Question: I want to use the symbol (u+2265):

in the y-axis label of my chart. How can I do that? Thanks.
### UPDATE 01
I need to use add a '>=95' in the y-axis label, showing the group of people aged more than 95, I tried 'expression(>=95)' but fail as it seems to expect something before '>='. What can I do?
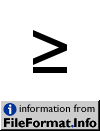
Answer: '''
qplot(1, 1, ylab=expression(phantom(.) >= 95))
'''
By using 'phantom' in the expression, you don't get anything printed. I put a period in there because 'phantom' still leaves space, so I wanted something small.